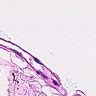
Metastatic tissue present: no